Field crop: maize
Growth stage: 2
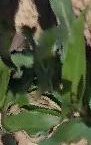
Species: maize